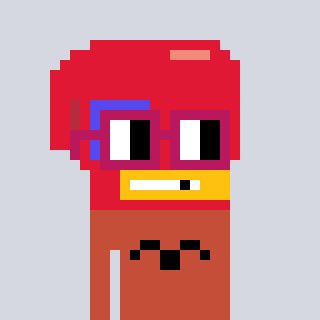
a pixel art character with square dark red glasses, a boxing glove-shaped head and a rust-colored body on a cool background